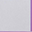
Piece: xx